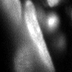
Tissue sample: colon
Magnification: 2.5x
Cell type: Epithelial cells
Senescence state: senescent